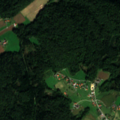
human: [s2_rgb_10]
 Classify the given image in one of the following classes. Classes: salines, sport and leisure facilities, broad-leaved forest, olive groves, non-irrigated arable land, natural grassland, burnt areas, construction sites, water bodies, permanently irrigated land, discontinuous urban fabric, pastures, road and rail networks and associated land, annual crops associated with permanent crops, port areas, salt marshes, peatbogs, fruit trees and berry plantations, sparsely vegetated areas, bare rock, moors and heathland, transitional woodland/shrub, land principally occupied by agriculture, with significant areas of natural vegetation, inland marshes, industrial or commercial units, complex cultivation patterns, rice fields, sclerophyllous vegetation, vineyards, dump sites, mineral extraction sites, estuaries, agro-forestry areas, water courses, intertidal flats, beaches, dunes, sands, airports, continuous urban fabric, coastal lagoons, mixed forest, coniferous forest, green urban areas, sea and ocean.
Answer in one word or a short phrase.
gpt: discontinuous urban fabric, non-irrigated arable land, complex cultivation patterns, mixed forest